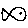
Label: fish